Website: walmart
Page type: account-selection
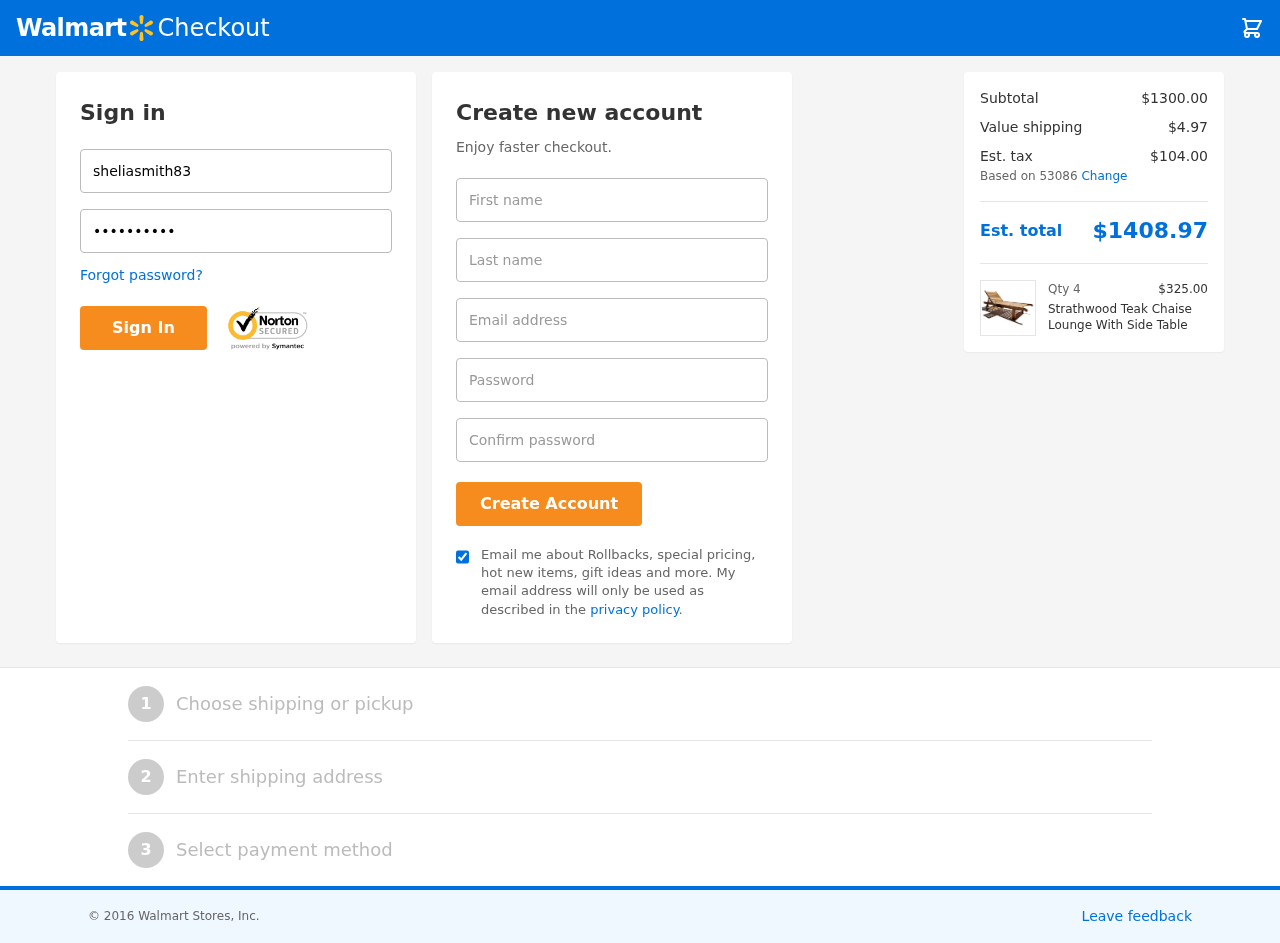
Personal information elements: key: PII_EMAIL
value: shelia_smith@hotmail.com
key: PII_FIRSTNAME
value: Shelia
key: PII_LASTNAME
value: Smith
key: PII_LOGIN_USERNAME
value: sheliasmith83
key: PII_POSTCODE
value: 53086
Product elements: key: PRODUCT1_NAME
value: Strathwood Teak Chaise Lounge With Side Table
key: PRODUCT1_PRICE
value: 325
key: PRODUCT1_QUANTITY
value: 4
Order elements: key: ORDER_SUBTOTAL
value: $1300.00
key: ORDER_SHIPPING_COST
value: $4.97
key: ORDER_TAX
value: $104.00
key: ORDER_TOTAL
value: $1408.97